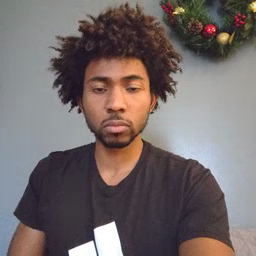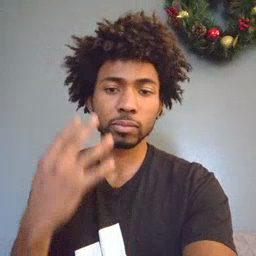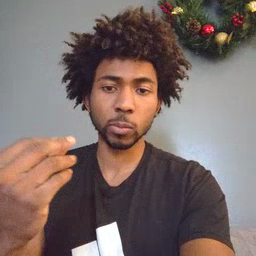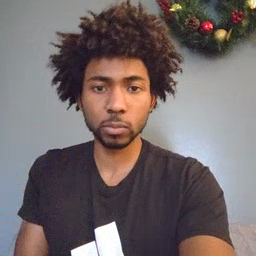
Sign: go